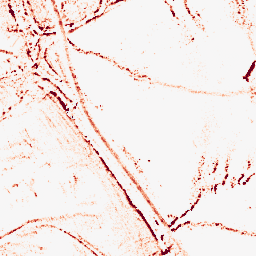
Category: morphological
Decomposition family: morphological_square
Decomposition parameters: operation: opening
size: 5
Upsampling method: bicubic
Upsampling parameters: scale: 2
Upsampling scale: 2